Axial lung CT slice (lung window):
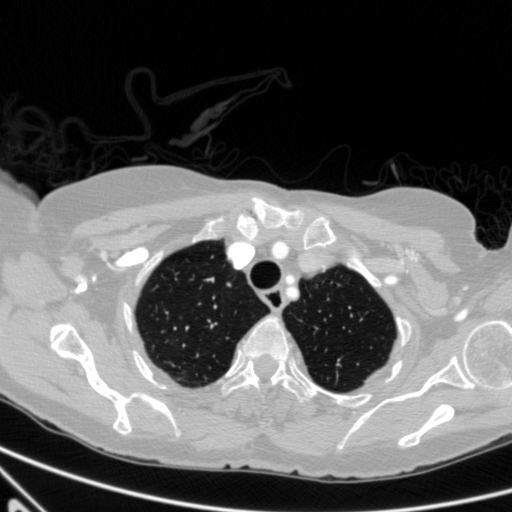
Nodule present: no